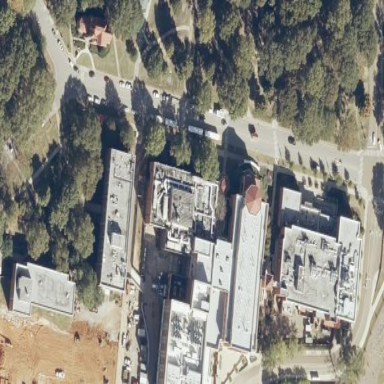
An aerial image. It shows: University building.